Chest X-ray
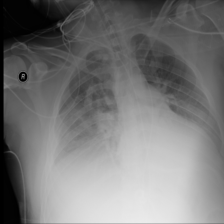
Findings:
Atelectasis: negative
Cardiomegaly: negative
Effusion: negative
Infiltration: positive
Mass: negative
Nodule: negative
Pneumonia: negative
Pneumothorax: negative
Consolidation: negative
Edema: negative
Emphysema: negative
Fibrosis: negative
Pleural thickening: negative
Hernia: negative